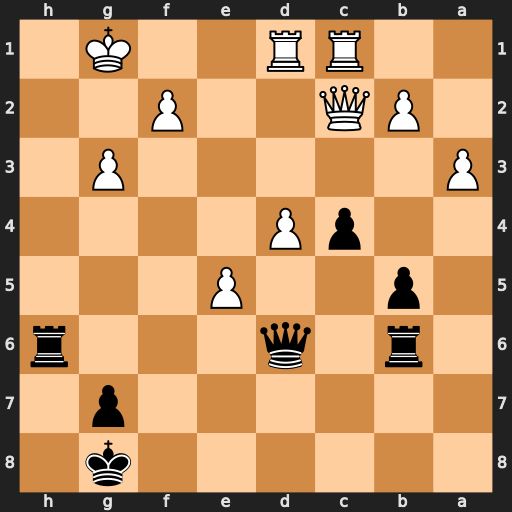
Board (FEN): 6k1/6p1/1r1q3r/1p2P3/2pP4/P5P1/1PQ2P2/2RR2K1
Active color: b
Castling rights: -
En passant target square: -
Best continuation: Qd5 f4 Rh1+ Kf2 Rh2+